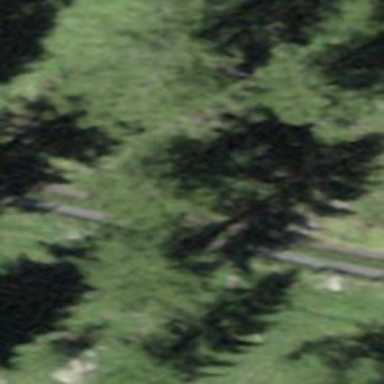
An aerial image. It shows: Unpaved track with grade4 tracktype.